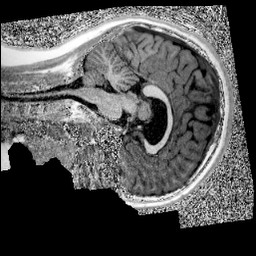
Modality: UNIT1
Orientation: sagittal
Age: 13
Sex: male
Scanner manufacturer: siemens
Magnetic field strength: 3 T
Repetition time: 4 s
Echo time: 0.00299 s